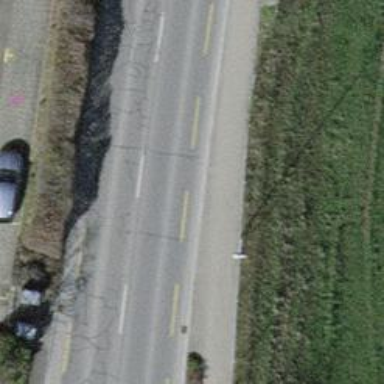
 including cycle lane on the left and sidewalk."